Question: I have a df with the following structure:
'''
id col1 col2 col3
#1 A 1 3 3
#2 B 2 2 3
#3 C 1 2 3
#4 D 3 1 1
'''
I wanted to create a "heatmap-like" figure where col1-col3 are treated as a factor variable (with five levels 1-5, not all shown here) and depending on their value they receive a different color. I've gotten relatively far with the following code:
'''
df <- melt(df, id.vars="id")
p <- ggplot(df, aes(x=variable, y=id, label=value, fill=as.factor(value))) +
geom_tile(colour="white", alpha=0.2, aes(width=0.4)) +
scale_fill_manual(values=c("yellow", "orange", "red", "green", "grey")) +
theme(axis.text.x = element_text(angle = 90, vjust = 0.5, hjust=1)) +
labs(x = "Value", y="id") +
scale_x_discrete(expand=c(0,0))+
scale_y_discrete(expand=c(0,0))
'''
However, for some reason my tiles have large grey empty spaces between them on the x-axis (i.e. between each factor level).
The output image looks something like this

Additionally, I have these thin white lines in the middle of each tile that
So what I'd like to do is:
1- change the tile size and shape (would like it to be a square & smaller than now)
2- remove white line in the middle of tile.
Thank you!
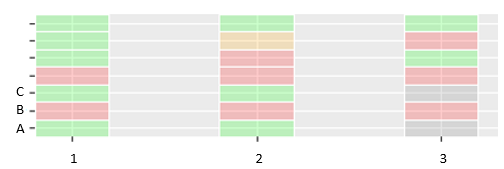
Answer: OP. I noticed that in your response to another answer, you've refined your question a bit. I would recommend you edit your original question to reflect some of what you were looking to do, but here's the overall picture to summarize what you wanted to know:
- - -
Here's how to address each one in turn.
### How to remove gray space between tiles
This was already answered in a comment and in the other answer from @dy_by. The 'tile' geom has the attribute 'width' which determines how big the tile is , where 'width=1' means the tiles "touch" one another. This part is important, because the size of the tile is different than the size of the tile . If you set 'width=0.4', then the size of the tile is set to take up 40% of the area between one discrete value in x and y. This means, if you have any value other than 'width=1', then you will have "space" between the tiles.
### How to make the tiles square
The 'tile' geom draws a square tile, so the reason that your tiles are not square in the output has nothing to do with the geom - it has to do with your coordinate system and the graphics device drawing it in your program. By default, 'ggplot2' will draw your coordinate system in an aspect ratio to match that of your graphics device. Change the size of the device viewport (the window), and the aspect ratio of your coordinate system (and tiles) will change. There is an easy way to fix this to be "square", which is to use 'coord_fixed()'. You can set any aspect ratio you want, but by default, it will be set to 1 (square).
### How to make the tiles smaller
Again, the size of your tiles is not controlled by the 'geom_tile()' function... or the coordinate system. It's controlled by the viewport you set in your graphics device. Note that the coordinate system and geoms will resize, but the text will remain constant. This means that if you scale down a viewport or window, your tiles will become smaller, but the size of the text will (relatively-speaking) seem larger. Try this out by calling 'ggsave()' with different arguments for 'width=' with your plot.
## Putting it together
Therefore, here's my suggestion for how to change your code to fix all of that. Note I'm also suggesting you change the theme to 'theme_classic()' or something similar, which removes the gridlines by default and the background color is set to white. It works well for tile maps like this.
'''
p <- ggplot(df, aes(x=variable, y=id, label=value, fill=as.factor(value))) +
geom_tile(colour="white", alpha=0.2, width=1) +
scale_fill_manual(values=c("yellow", "orange", "red", "green", "grey")) +
theme(axis.text.x = element_text(angle = 90, vjust = 0.5, hjust=1)) +
labs(x = "Value", y="id") +
scale_x_discrete(expand=c(0,0))+
scale_y_discrete(expand=c(0,0)) +
coord_fixed() +
theme_classic()
p
'''
Now for saving that plot with different 'width=' settings to show you how things change for sizing. You don't have to specify 'height=', since the aspect ratio is fixed at 1.
'''
ggsave("example_big.png", plot=p, width=12)
'''
<URL>
'''
ggsave("example_small.png", plot=p, width=3)
'''
<URL>